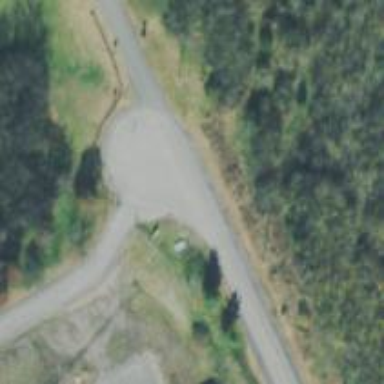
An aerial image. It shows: Turning circle on the road.